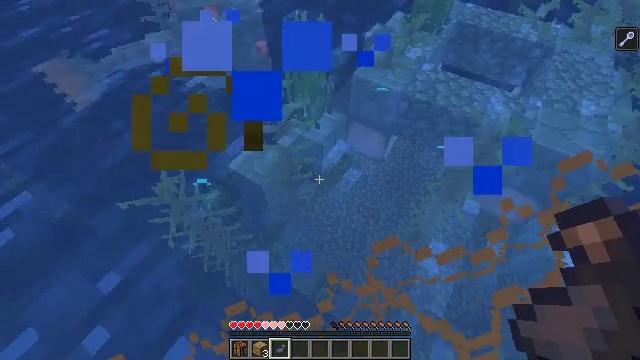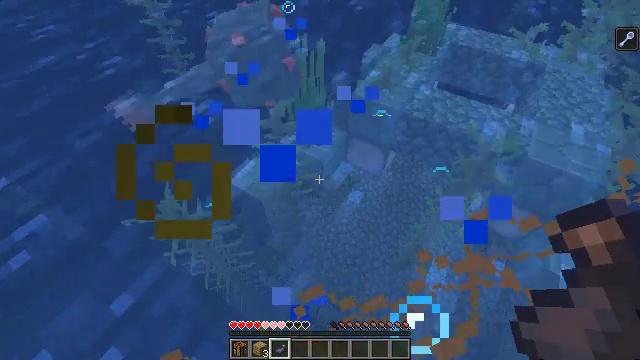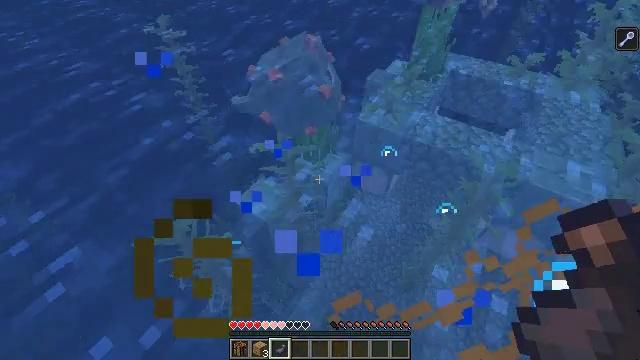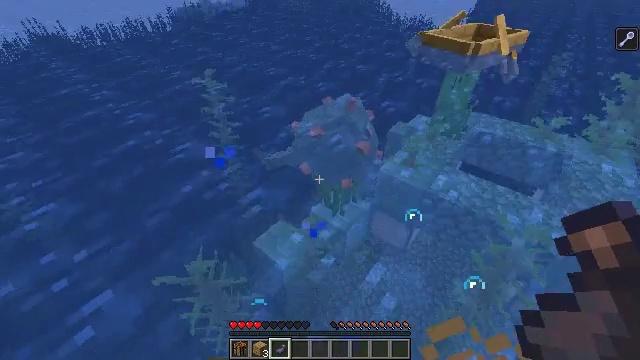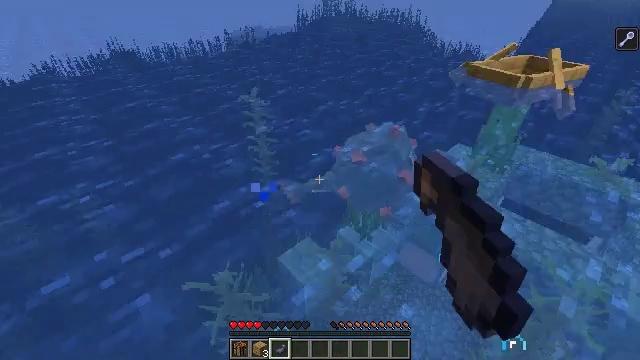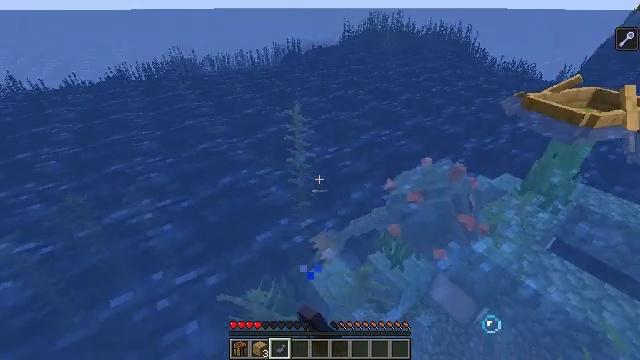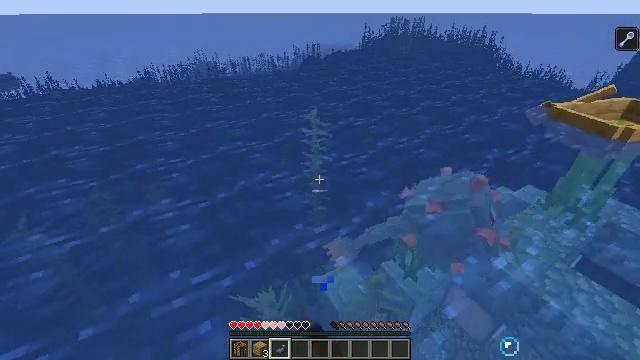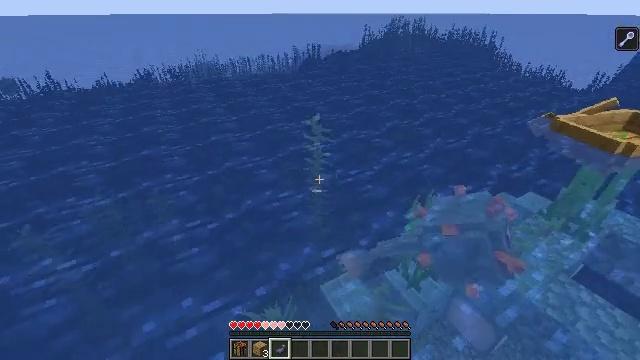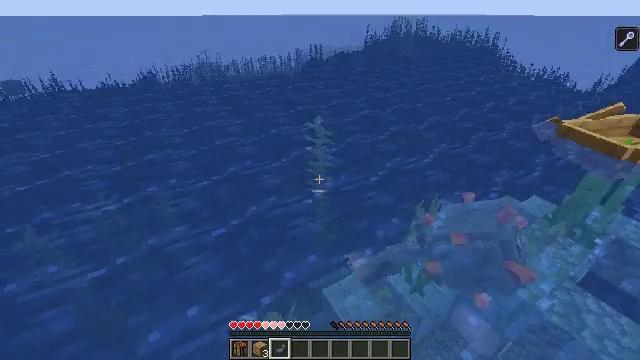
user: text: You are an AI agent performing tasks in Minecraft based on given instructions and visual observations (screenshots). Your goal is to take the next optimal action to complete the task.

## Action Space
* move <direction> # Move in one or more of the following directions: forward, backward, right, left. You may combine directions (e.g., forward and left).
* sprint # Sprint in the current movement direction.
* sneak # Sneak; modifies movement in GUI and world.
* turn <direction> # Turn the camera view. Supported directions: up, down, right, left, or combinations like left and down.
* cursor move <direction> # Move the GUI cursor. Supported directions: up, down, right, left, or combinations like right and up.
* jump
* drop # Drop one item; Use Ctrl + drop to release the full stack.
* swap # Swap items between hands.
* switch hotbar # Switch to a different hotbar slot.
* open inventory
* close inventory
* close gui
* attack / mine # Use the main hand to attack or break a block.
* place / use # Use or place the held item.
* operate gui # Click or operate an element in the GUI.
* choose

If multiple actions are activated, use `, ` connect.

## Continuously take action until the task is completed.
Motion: motion action
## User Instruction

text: Harvest kelp from the ocean.
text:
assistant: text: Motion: move forward and move left, turn up, jump
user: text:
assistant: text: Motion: move forward and move left, turn up, jump
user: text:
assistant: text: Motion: move forward and move left, turn left and up, attack / mine, jump
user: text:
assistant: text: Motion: move forward and move left, turn left and up, attack / mine, jump
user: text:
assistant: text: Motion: move forward and move left, turn left and up, jump
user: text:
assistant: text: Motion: move forward and move left, turn left, jump
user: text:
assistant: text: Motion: move forward and move left, jump
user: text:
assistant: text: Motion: move forward and move left, jump
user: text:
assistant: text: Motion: jump